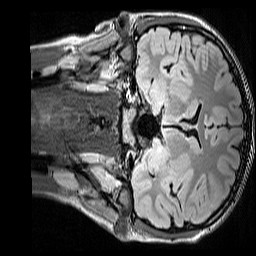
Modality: FLAIR
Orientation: coronal
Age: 11
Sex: female
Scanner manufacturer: siemens
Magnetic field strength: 3 T
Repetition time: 5 s
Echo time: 0.388 s